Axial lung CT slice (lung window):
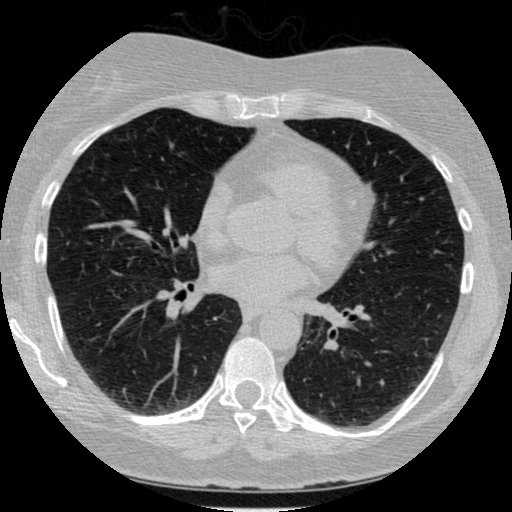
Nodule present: no